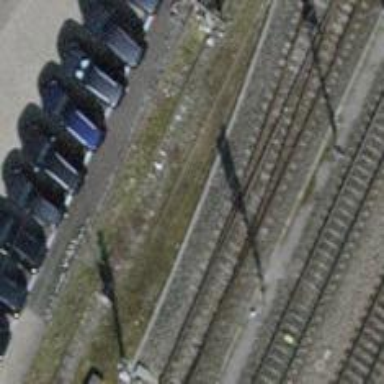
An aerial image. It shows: Single-track electrified railway siding with contact line.